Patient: sex F, age 64
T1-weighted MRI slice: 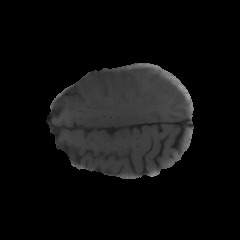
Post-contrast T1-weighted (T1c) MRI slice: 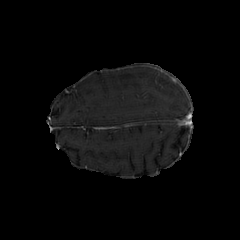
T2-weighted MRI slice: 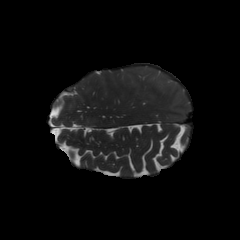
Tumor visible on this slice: no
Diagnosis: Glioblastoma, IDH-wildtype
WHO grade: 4